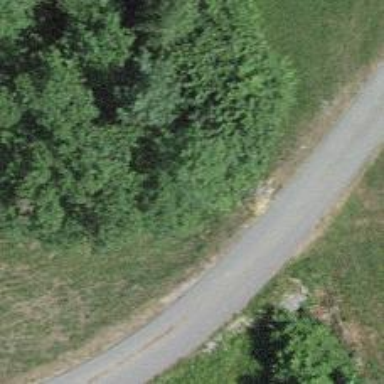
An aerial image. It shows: Culvert tunnel.